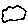
Label: cloud